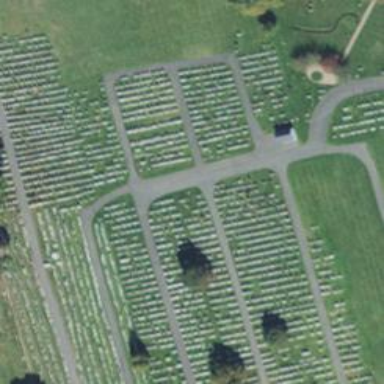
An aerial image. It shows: Cemetery.